Question: how can I make buttons like the buttons for numbers in the android 4.1 contact app and higher so like Number, than write mobile for example and then another button? There's a screenshot what I mean:

Ok thanks for someones help :)
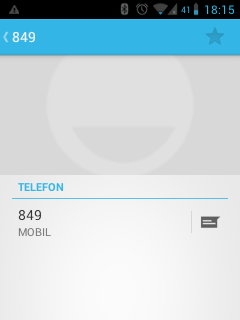
Answer: You can use selectors to change the image and background when the user interacts with it. Combined with an onClickListener you'll get the desired affect.
icon_selector.xml (in drawable folder)
'''
<?xml version="1.0" encoding="utf-8"?>
<selector xmlns:android="http://schemas.android.com/apk/res/android" android:dither="true">
<item android:state_pressed="true" android:drawable="@drawable/icon_bg_active"/>
<item android:state_focused="true" android:drawable="@drawable/icon_bg_active"/>
<item android:state_selected="true" android:drawable="@drawable/icon_bg_active"/>
<item android:state_enabled="false" android:drawable="@drawable/icon_bg_inactive"/>
<item android:drawable="@drawable/icon_bg_inactive"/>
</selector>
'''
Set the background to the selector
'''
myIcon.setBackground(icon_selector);
'''
And attach the click listener...
'''
myIcon.setOnClickListener (new View.OnClickListener () {
@Override public void onClick (final View v) {
// do something interesting here
}
});
'''